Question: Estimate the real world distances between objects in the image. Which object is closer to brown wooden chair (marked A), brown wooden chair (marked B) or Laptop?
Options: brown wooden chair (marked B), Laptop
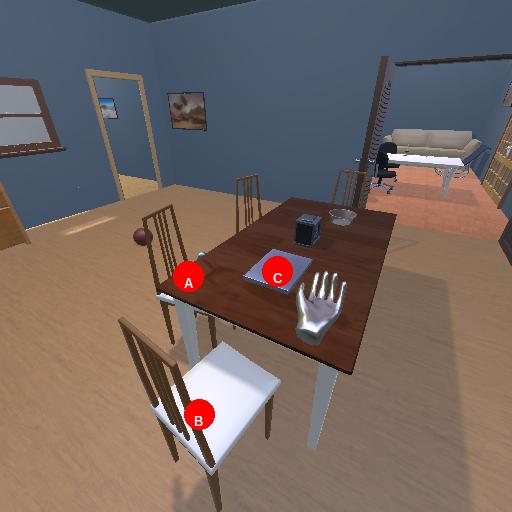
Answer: brown wooden chair (marked B)